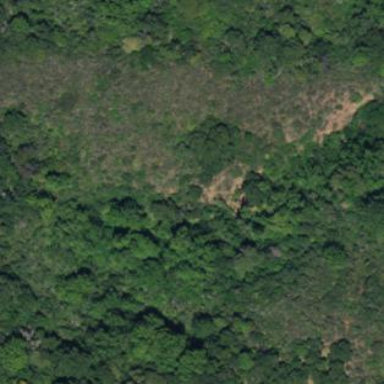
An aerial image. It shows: Patch of scrub vegetation.